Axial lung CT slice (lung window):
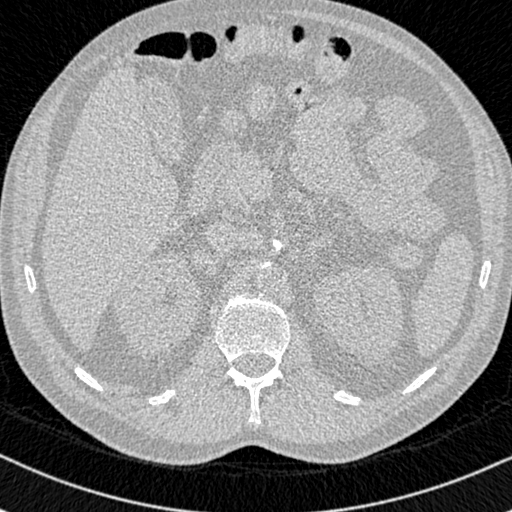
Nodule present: no